Interaction volume radius: 5 \u00c5
Interaction volume height: 15 \u00c5
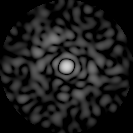
Disorder parameter: 0.795